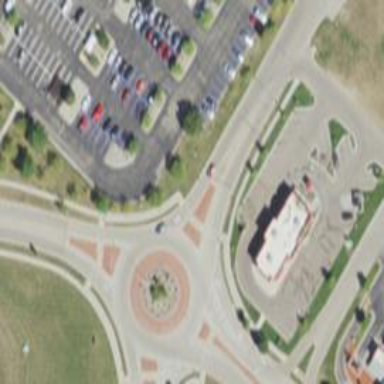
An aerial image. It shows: Residential road that intersects with roundabout.